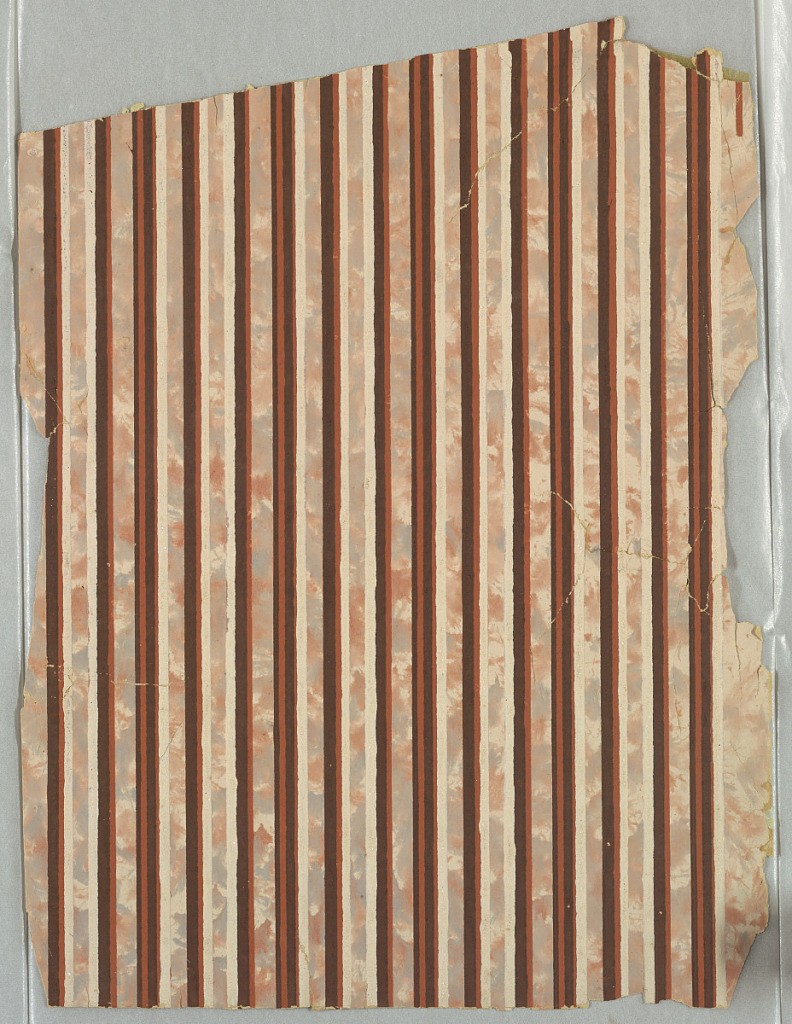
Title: Border
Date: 1860–1900
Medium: Block-printed on paper
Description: Marbleized stripes in various colors.